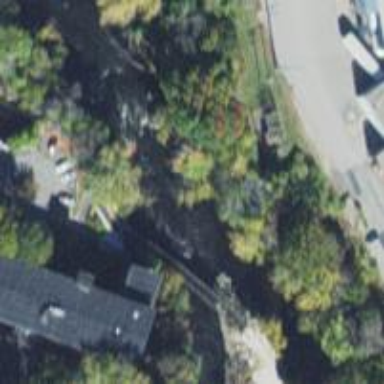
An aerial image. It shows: Path that crosses abandoned railway on bridge.